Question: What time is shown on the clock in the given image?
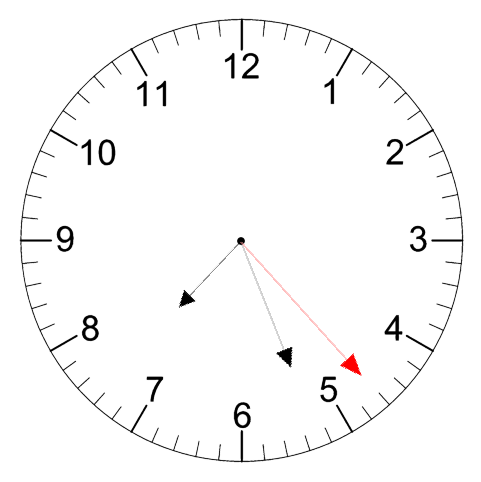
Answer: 07:26:23